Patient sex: M
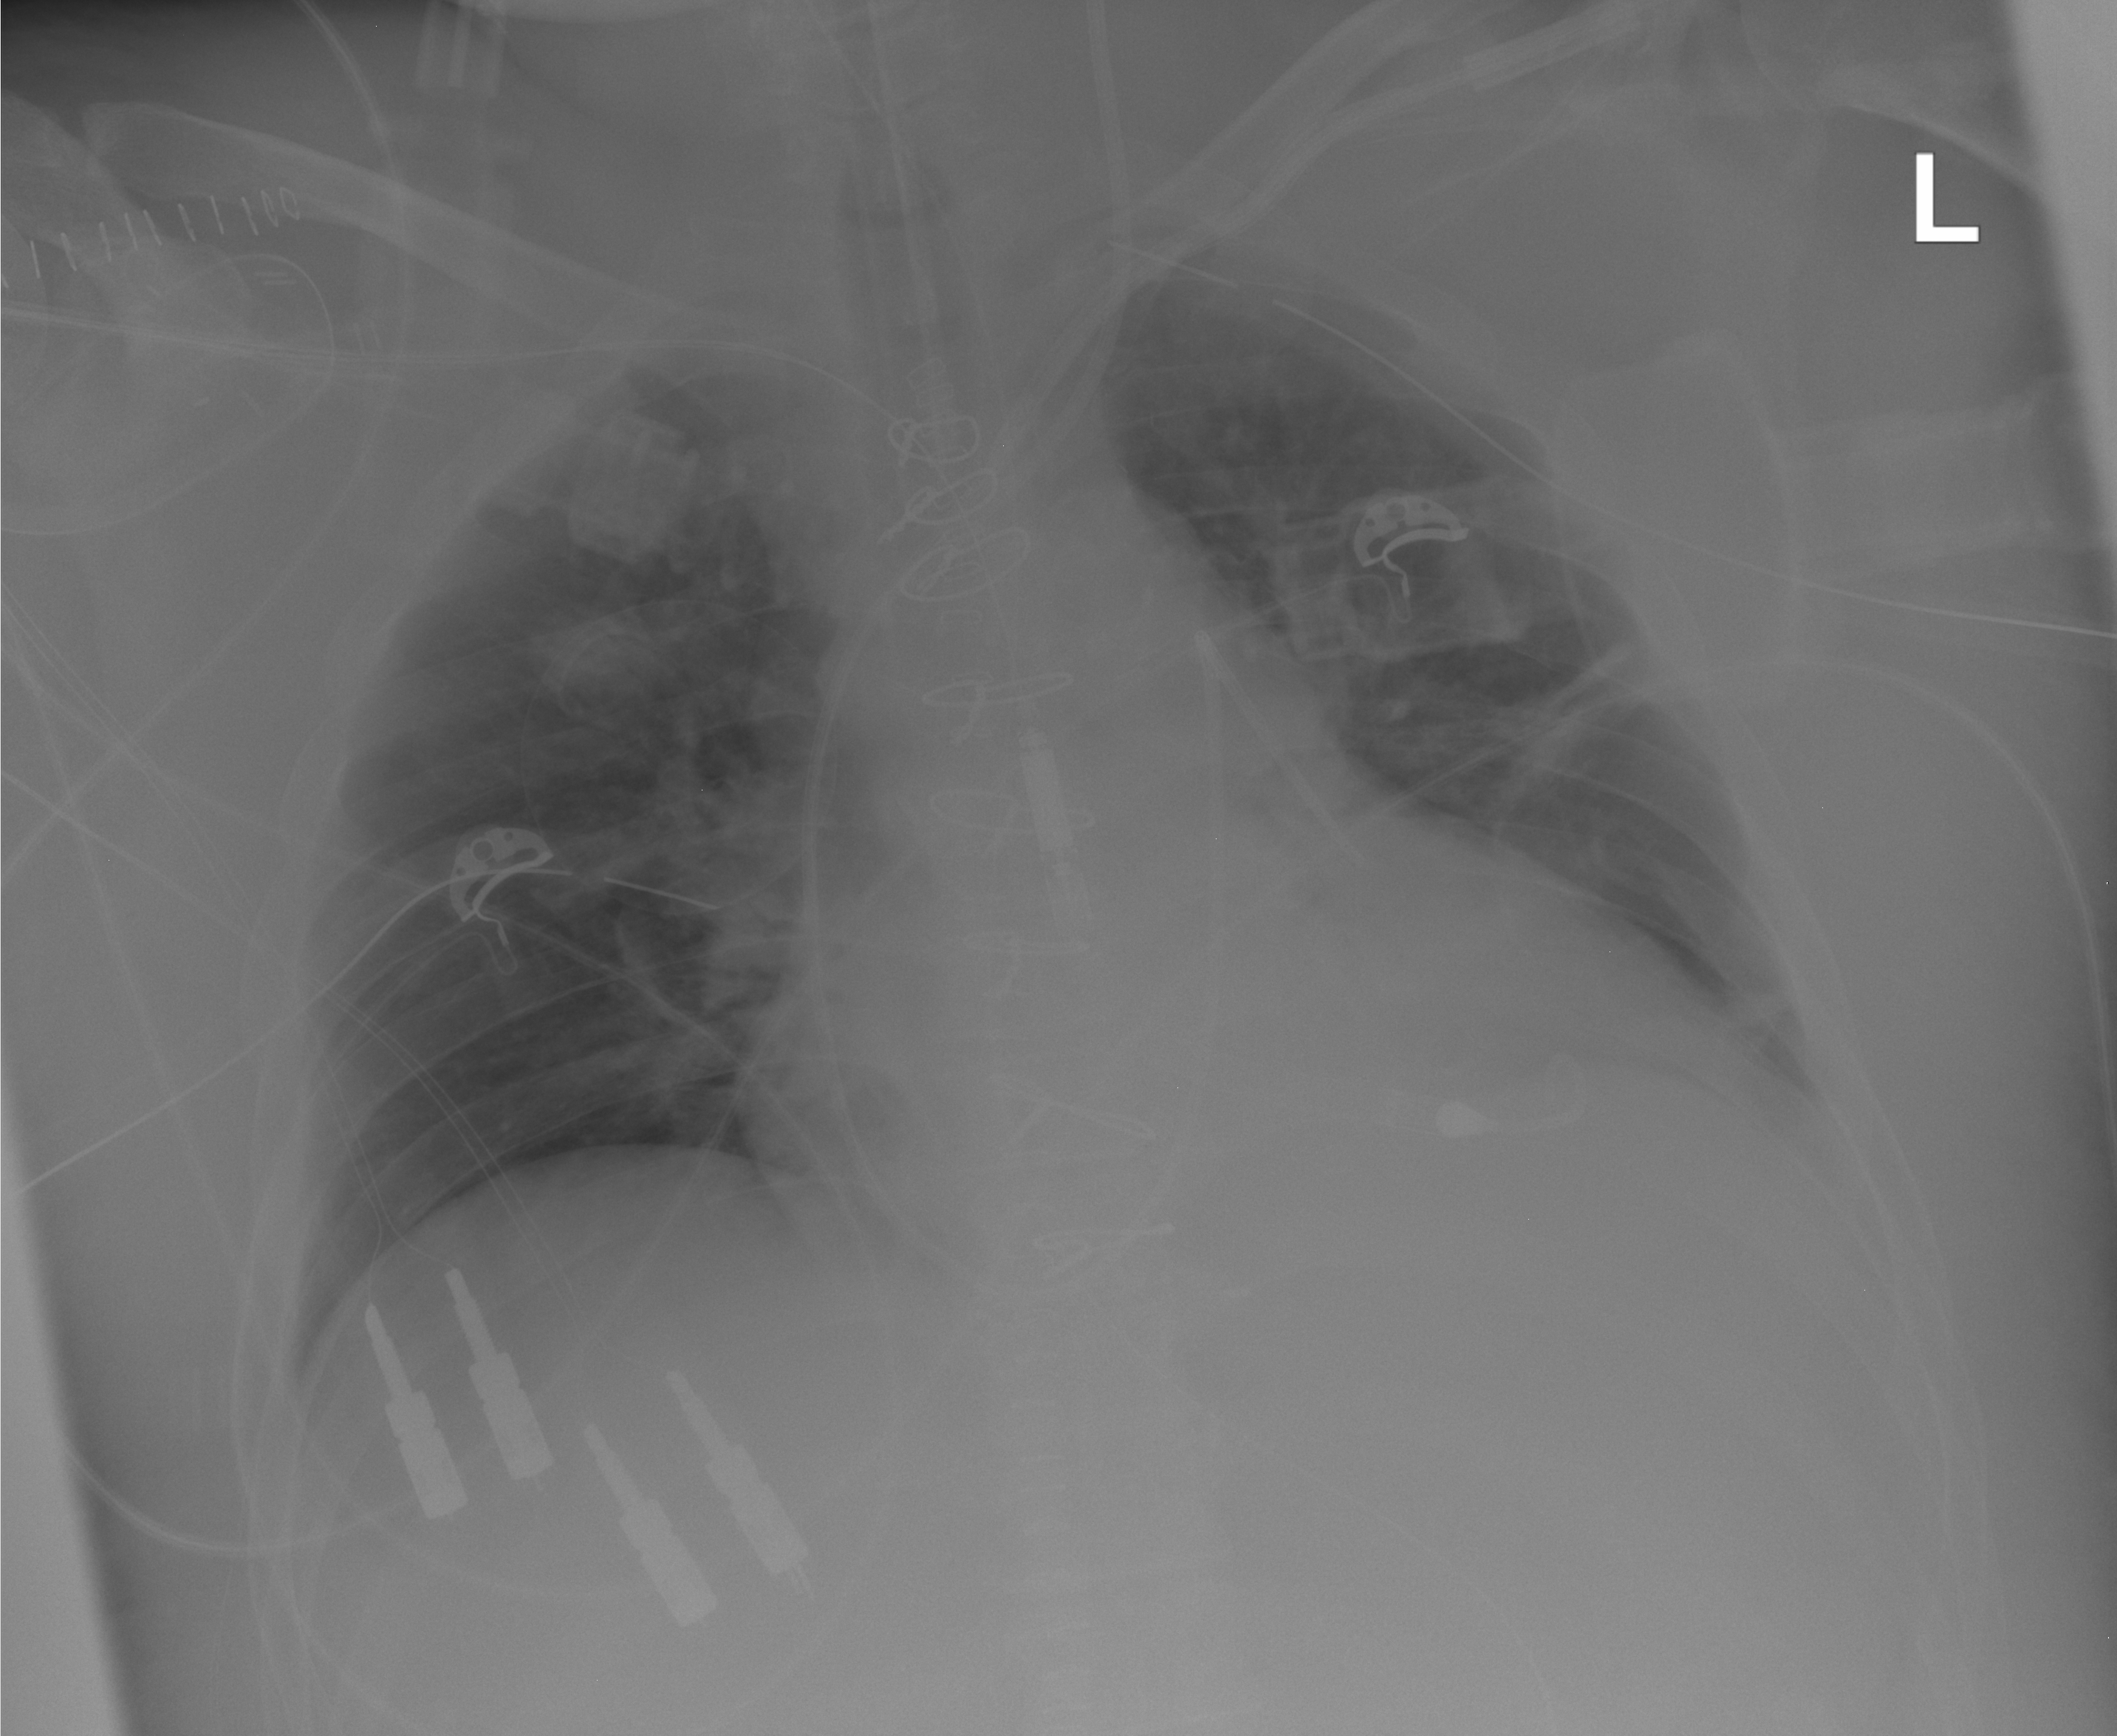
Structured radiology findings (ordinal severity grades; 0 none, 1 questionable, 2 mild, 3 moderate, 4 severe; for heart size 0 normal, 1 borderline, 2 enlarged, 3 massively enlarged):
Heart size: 2
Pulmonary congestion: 2
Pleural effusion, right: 0
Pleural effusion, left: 2
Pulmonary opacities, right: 0
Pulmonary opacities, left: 0
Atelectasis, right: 2
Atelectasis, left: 2